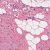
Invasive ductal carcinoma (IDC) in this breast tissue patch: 1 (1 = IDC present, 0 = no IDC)